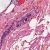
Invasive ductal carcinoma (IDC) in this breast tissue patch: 0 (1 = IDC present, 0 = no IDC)